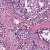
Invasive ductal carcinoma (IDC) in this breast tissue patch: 1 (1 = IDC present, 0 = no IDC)